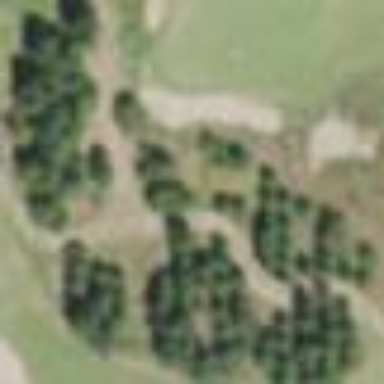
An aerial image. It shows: Rough area on grassy golf course.